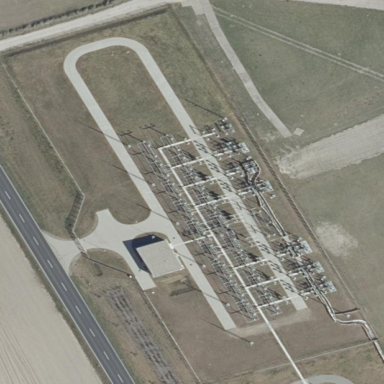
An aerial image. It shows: Outdoor power substation surrounded by fence.